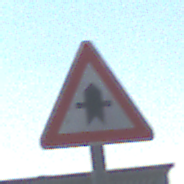
Verkehrszeichen: Vorfahrt
Umgebung: Outdoor, Suburban
Tageszeit: Midday
Wetter: PartlyCloudy
Licht: Natural
Jahreszeit: NotSpecified
Kontrast: HighContrast